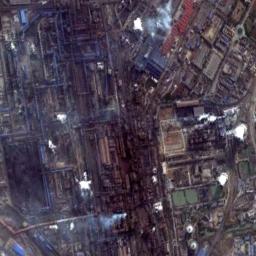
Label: thermal_power_station